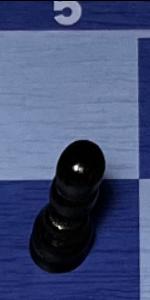
Label: Pawn_Black